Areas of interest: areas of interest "Sport and cultural"
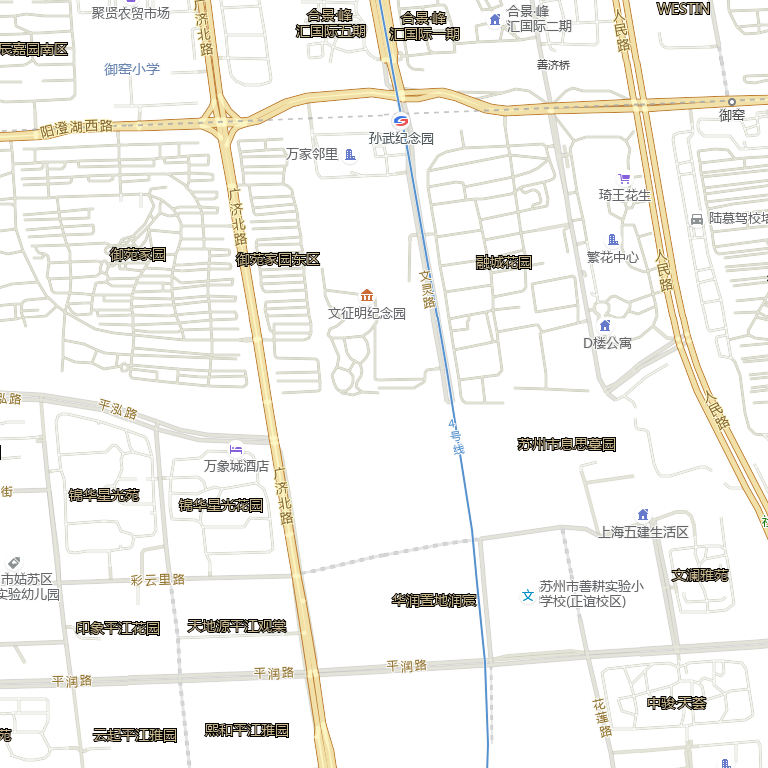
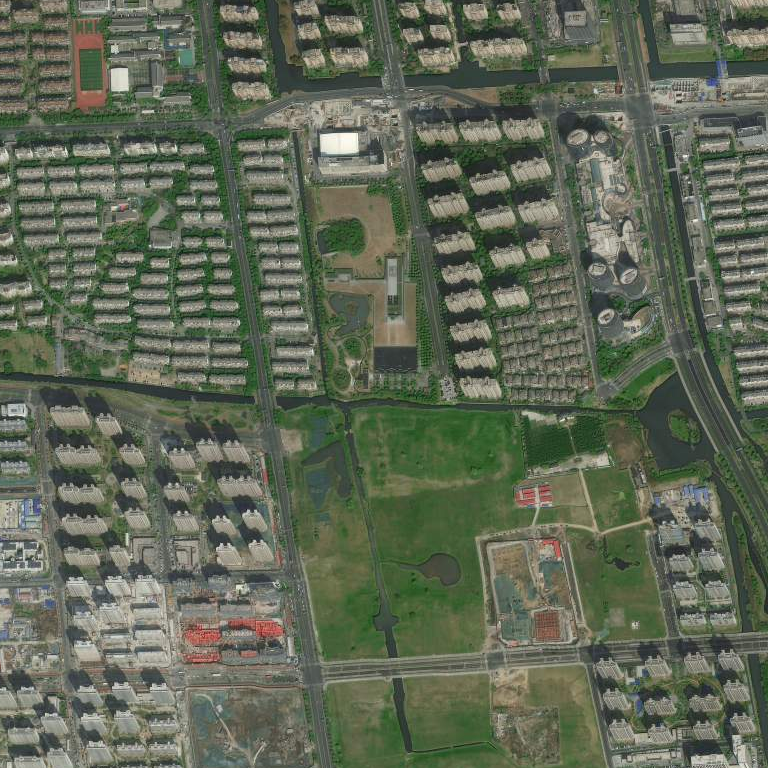